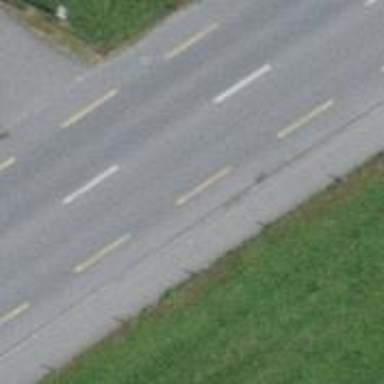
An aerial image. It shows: Secondary road with asphalt surface. It has lanes for cyclists on both sides and sidewalks paved with asphalt on both sides as well.